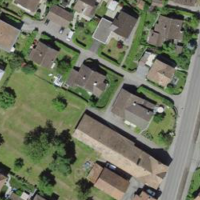
EUNIS habitat code: 55
Species observed at this site:
Urtica dioica